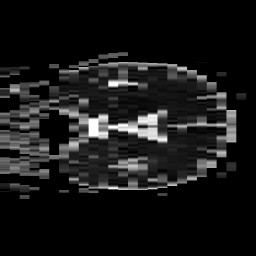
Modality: ADC
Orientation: coronal
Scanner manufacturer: philips
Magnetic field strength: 3 T
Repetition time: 4.137 s
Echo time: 0.06104 s